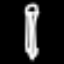
Label: pencil